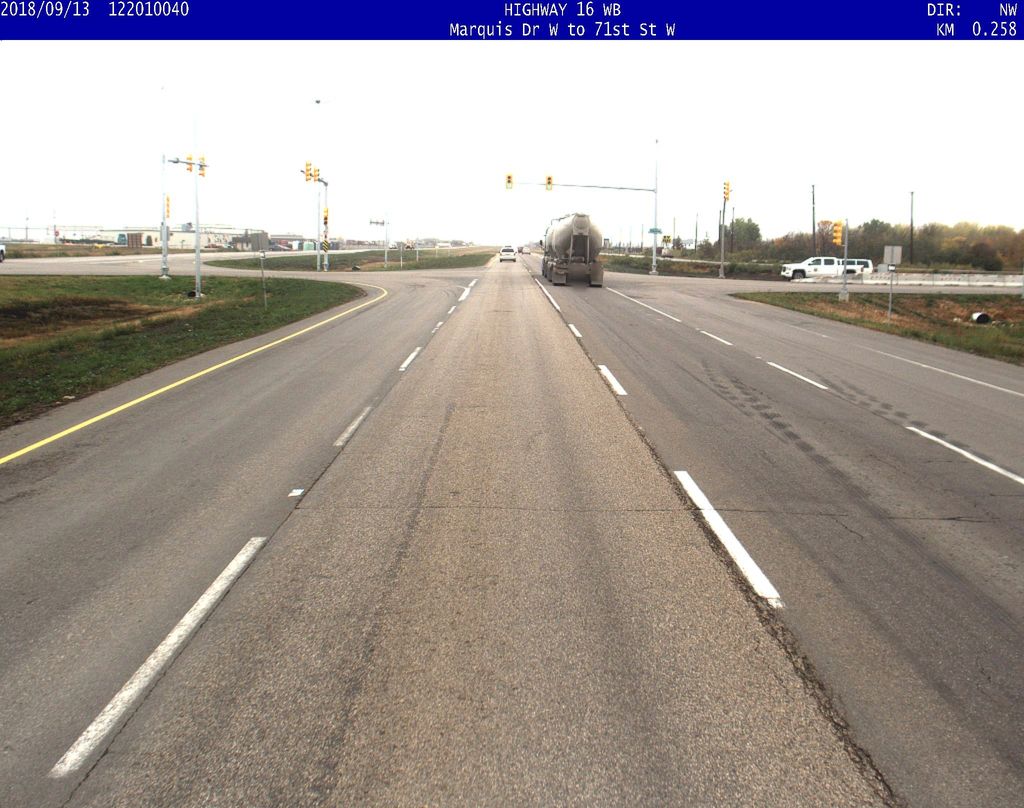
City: saskatoon